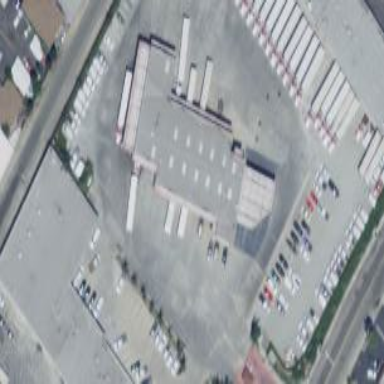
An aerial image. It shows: Commercial building.